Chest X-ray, PA view. Patient: 71 years old, sex M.
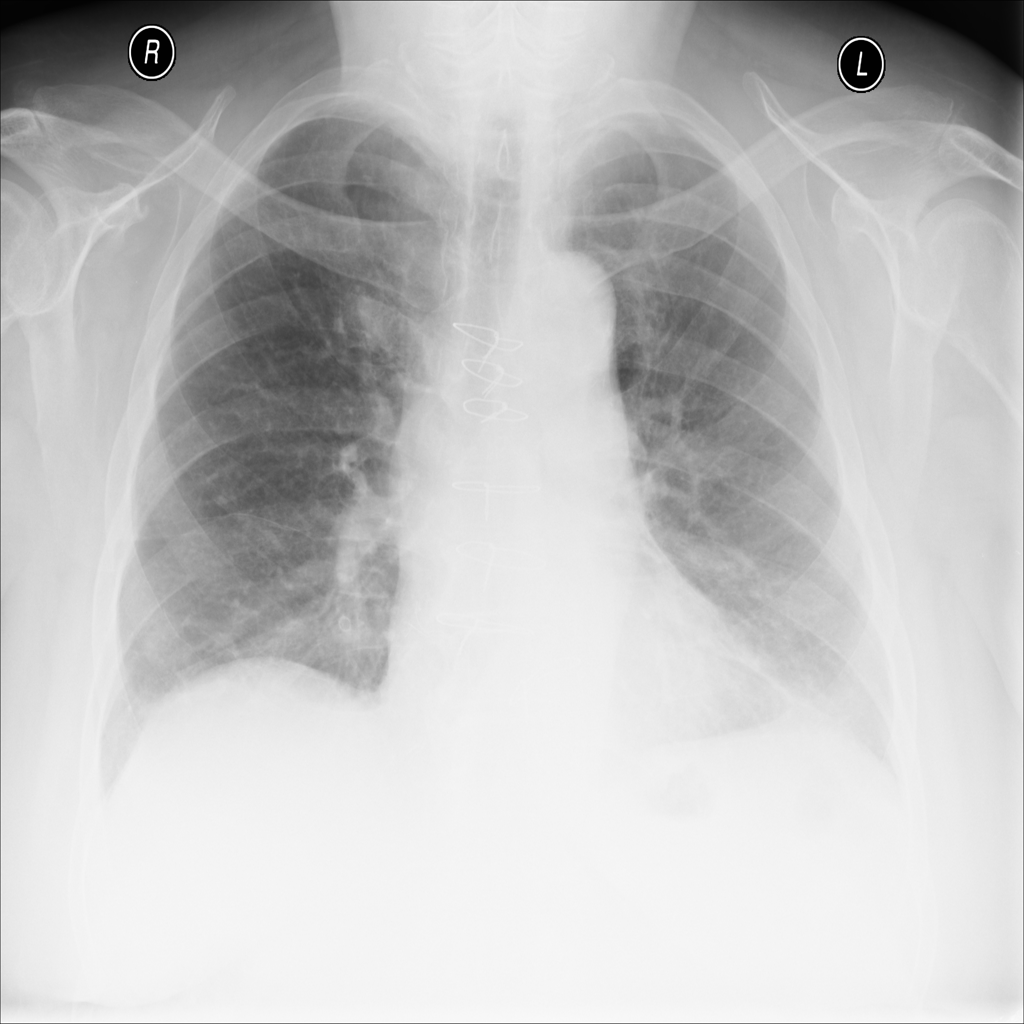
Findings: No Finding